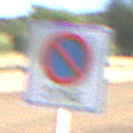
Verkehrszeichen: BeginnEingeschraenktesHalteverbotZone
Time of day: MorningAfternoon
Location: Outdoor (RoadRail)
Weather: PartlyCloudy
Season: NotSpecified
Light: Natural